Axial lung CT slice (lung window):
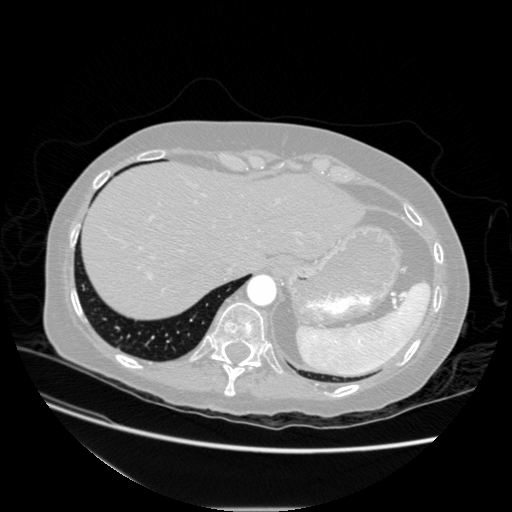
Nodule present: no